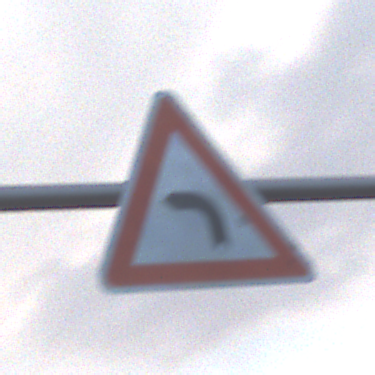
Verkehrszeichen: KurveLinks
Umgebung: Outdoor, Nature
Tageszeit: SunriseSunset
Wetter: PartlyCloudy
Licht: Natural
Jahreszeit: NotSpecified
Kontrast: LowContrast